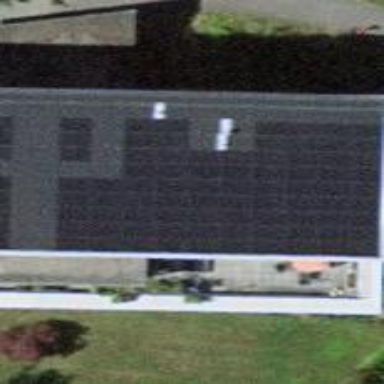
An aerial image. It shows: Solar power generator.